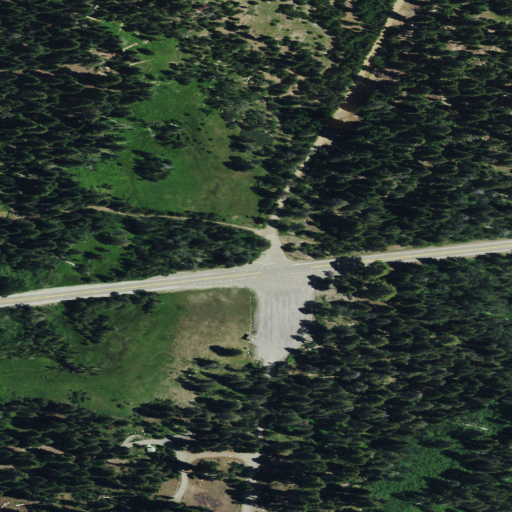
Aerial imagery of gap in California named Yuba Pass containing evergreen forest, open development, woody wetlands, low intensity development, shrub, medium intensity development, and high intensity development